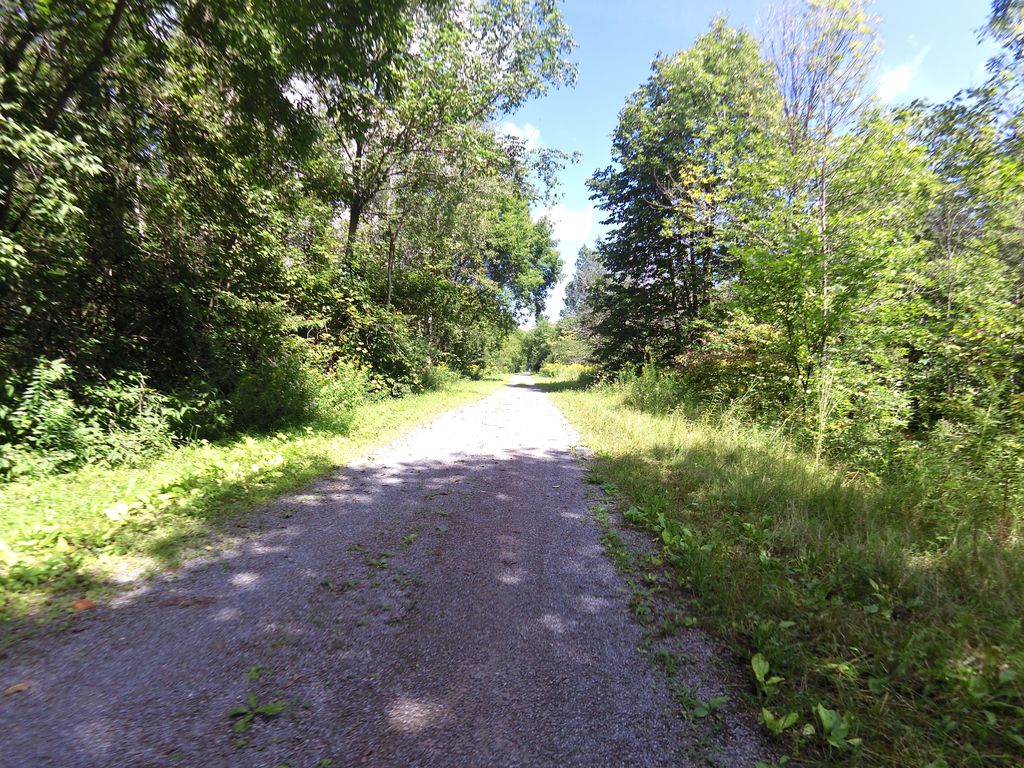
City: ottawa-gatineau